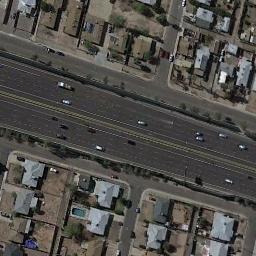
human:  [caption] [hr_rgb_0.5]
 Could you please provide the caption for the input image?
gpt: There are many buildings and roads and green plants on both sides of the freeway, And there are many cars on the freeway .

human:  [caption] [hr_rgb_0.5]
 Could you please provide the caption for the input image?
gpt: A straight freeway with a intersection goes through the residential area .

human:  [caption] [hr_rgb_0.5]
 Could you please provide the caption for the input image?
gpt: The freeway is next to some houses with some cars .

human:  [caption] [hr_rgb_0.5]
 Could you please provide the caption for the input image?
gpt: The motorway is very empty .

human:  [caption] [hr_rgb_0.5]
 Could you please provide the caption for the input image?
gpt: There are many brown buildings and gray buildings beside the freeway .